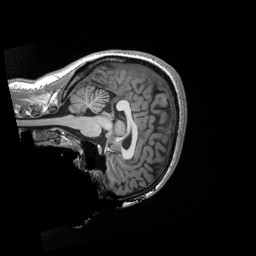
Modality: T1w
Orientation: sagittal
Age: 23